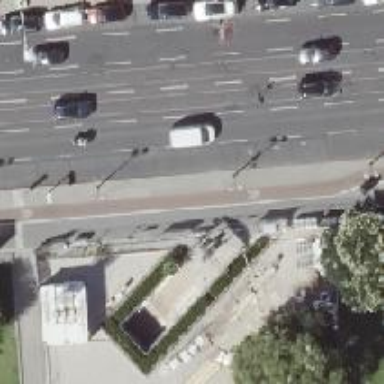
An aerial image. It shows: Subway entrance.